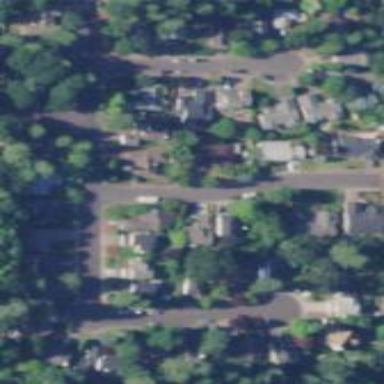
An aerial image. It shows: Residential area composed of single-family homes.